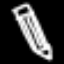
Label: pencil